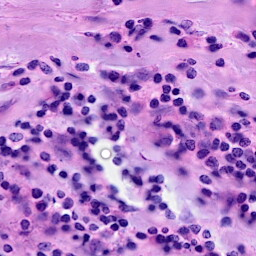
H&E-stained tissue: Breast